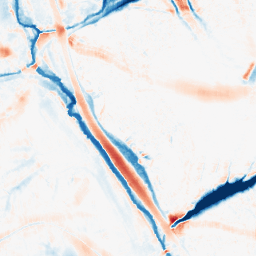
Category: morphological
Decomposition family: morphological_ellipse
Decomposition parameters: operation: average
width: 30
height: 30
Upsampling method: sinc_hamming
Upsampling parameters: scale: 2
kernel_size: 4
Upsampling scale: 2